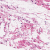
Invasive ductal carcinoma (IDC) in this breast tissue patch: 0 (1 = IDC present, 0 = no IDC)